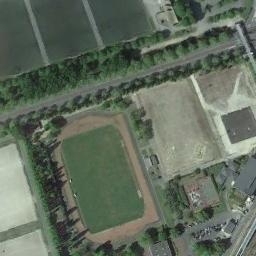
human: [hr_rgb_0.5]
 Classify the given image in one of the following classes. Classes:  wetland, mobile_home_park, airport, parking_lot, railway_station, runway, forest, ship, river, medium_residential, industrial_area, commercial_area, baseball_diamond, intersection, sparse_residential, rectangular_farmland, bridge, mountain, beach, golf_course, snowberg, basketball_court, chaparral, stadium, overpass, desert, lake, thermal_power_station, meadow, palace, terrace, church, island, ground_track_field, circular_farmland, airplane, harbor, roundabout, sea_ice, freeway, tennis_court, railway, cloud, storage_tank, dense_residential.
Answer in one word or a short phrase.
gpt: ground_track_field